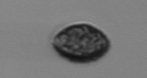
Label: Pseudochattonella_farcimen